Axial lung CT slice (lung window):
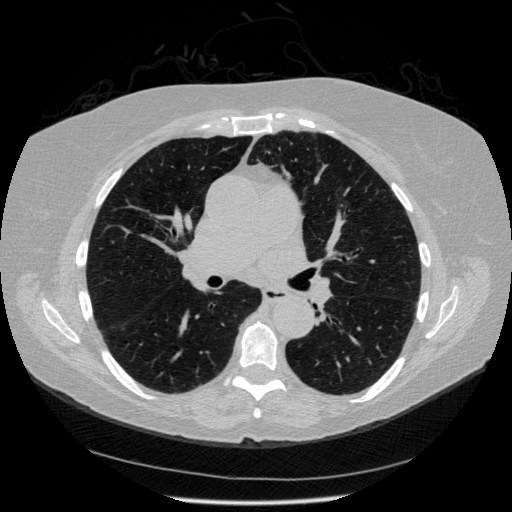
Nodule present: no